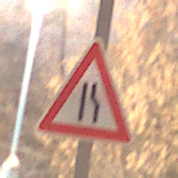
Verkehrszeichen: EinseitigVerengteFahrbahnRechts
Umgebung: Outdoor, Urban
Tageszeit: Night
Wetter: Overcast
Licht: Artificial
Jahreszeit: Winter
Kontrast: MediumContrast